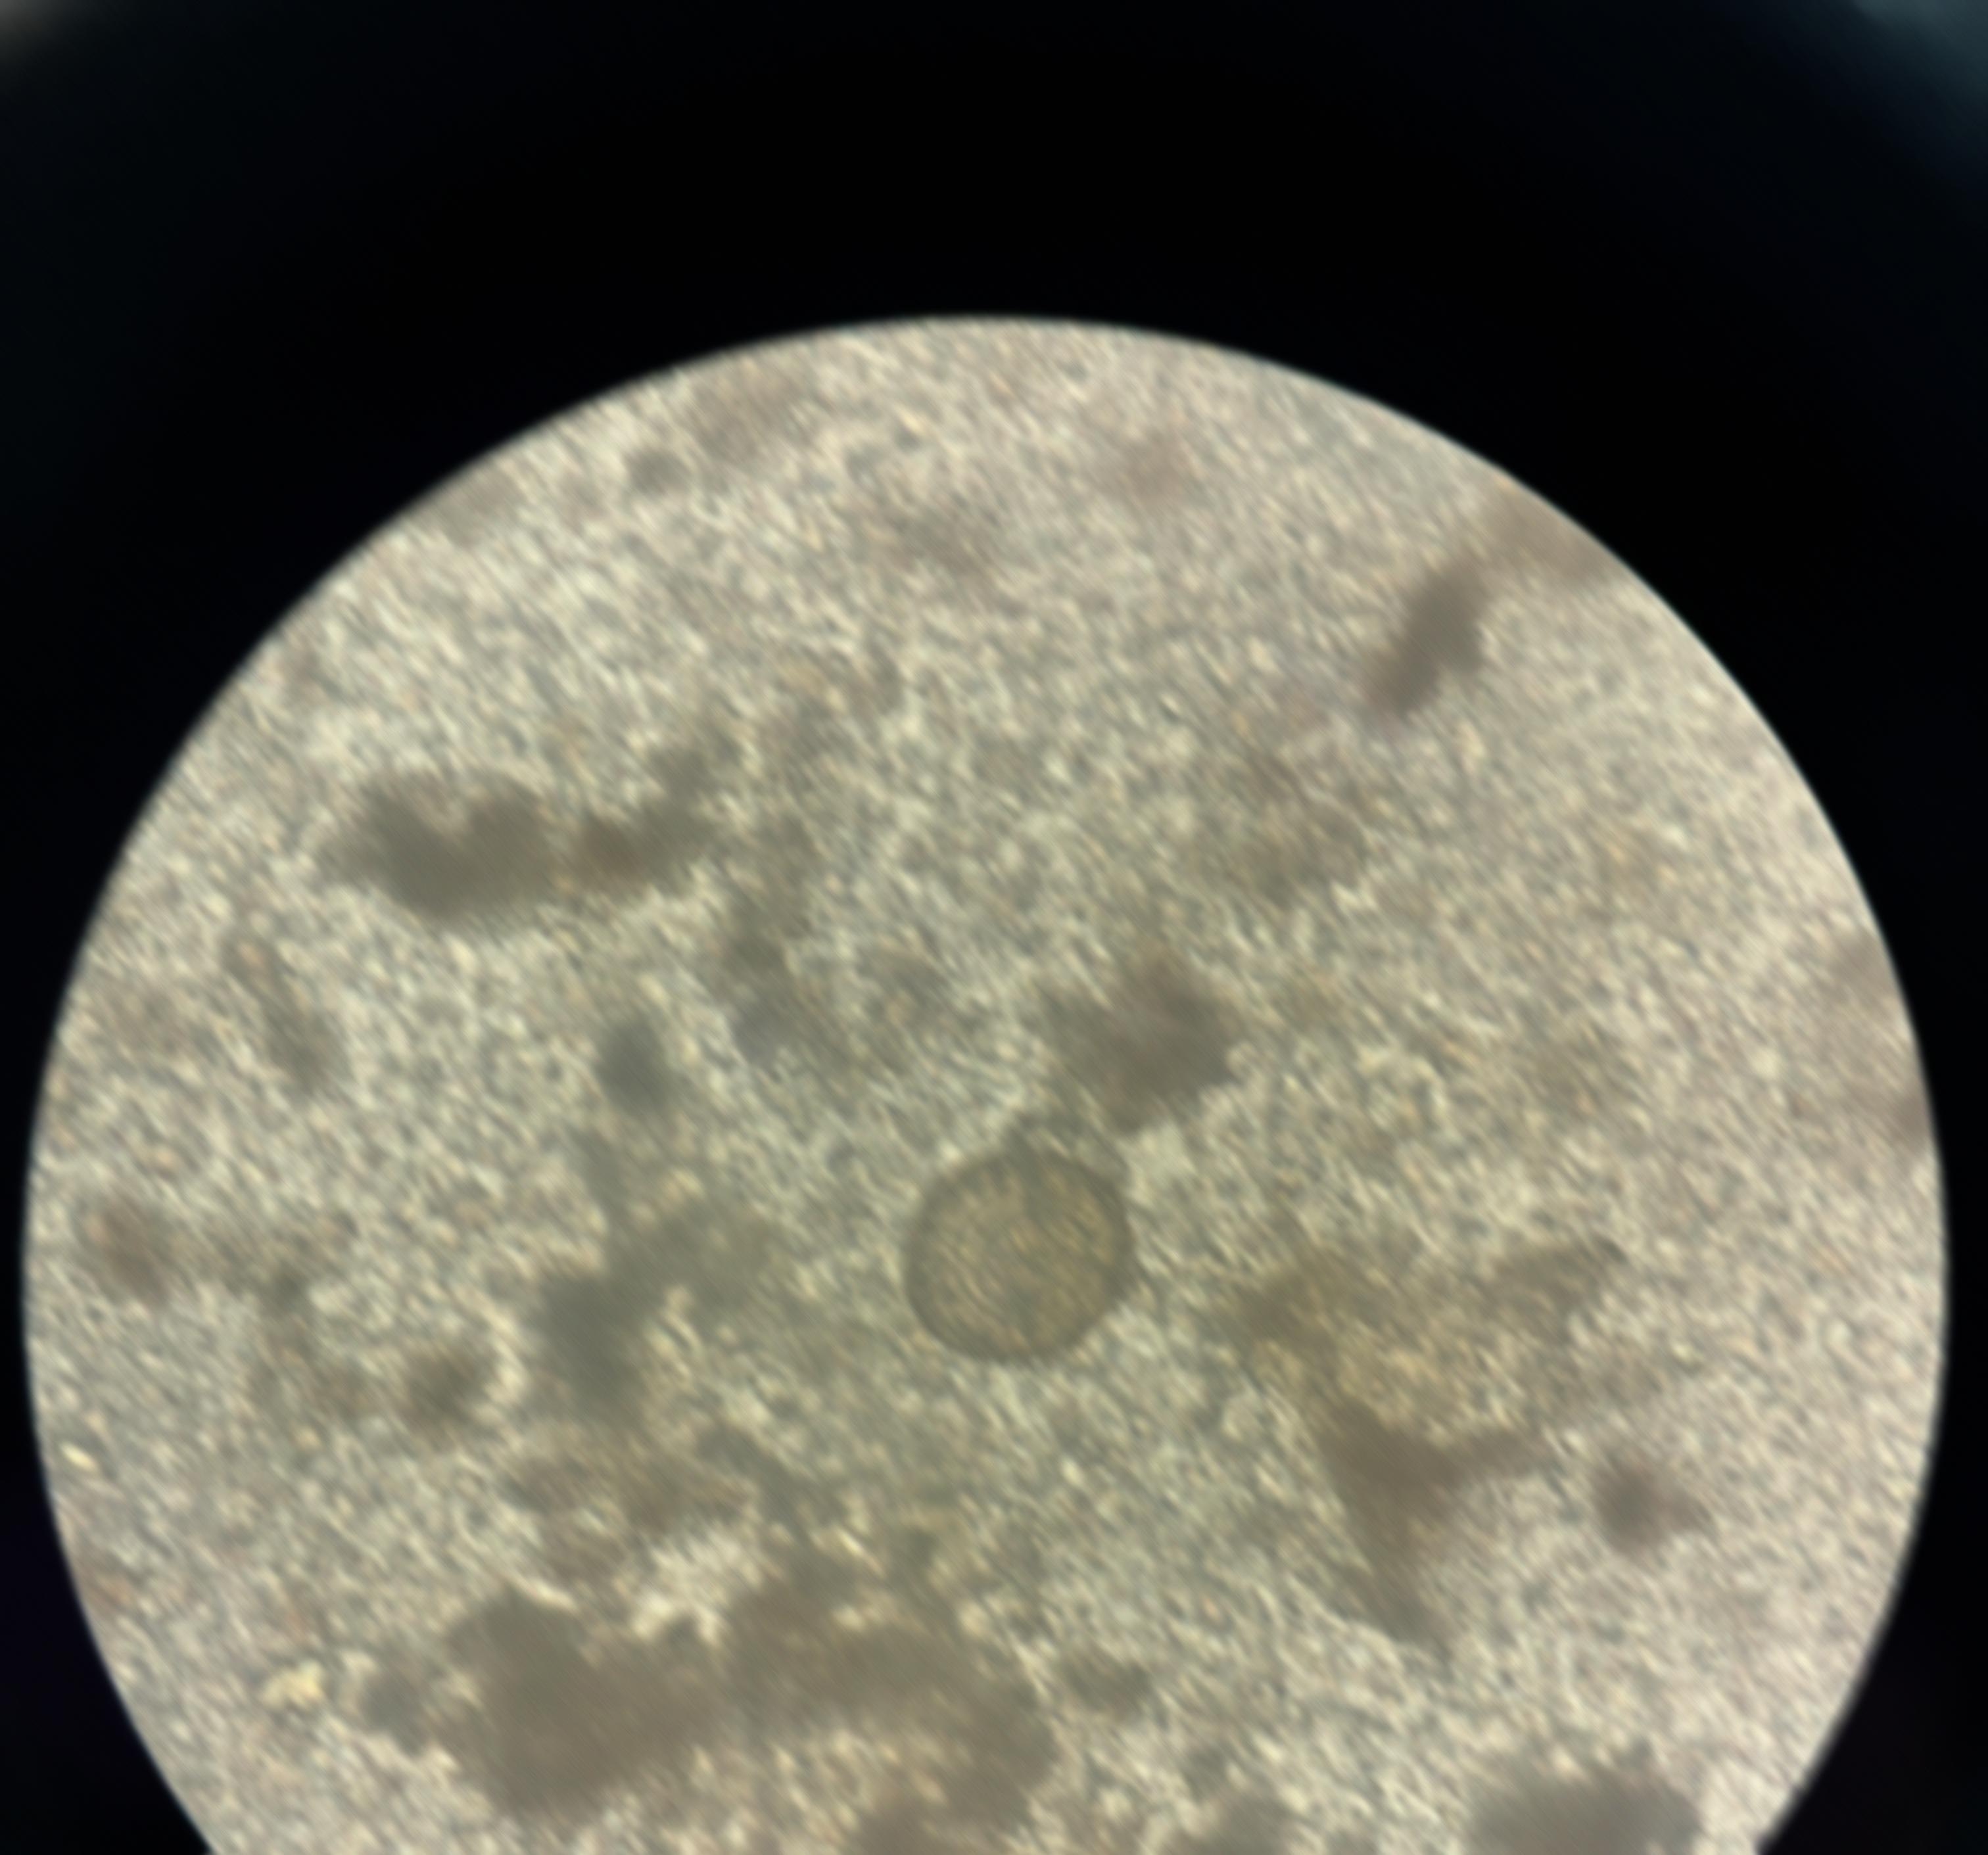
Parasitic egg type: Hymenolepis diminuta